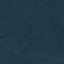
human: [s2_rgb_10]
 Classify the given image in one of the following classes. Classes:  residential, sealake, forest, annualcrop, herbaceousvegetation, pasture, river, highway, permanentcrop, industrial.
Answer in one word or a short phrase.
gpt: Forest